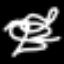
Label: squiggle